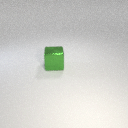
large green metal cube